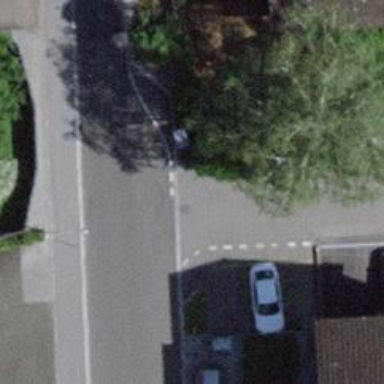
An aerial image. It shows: Residential road with asphalt surface and sidewalk on the left side.